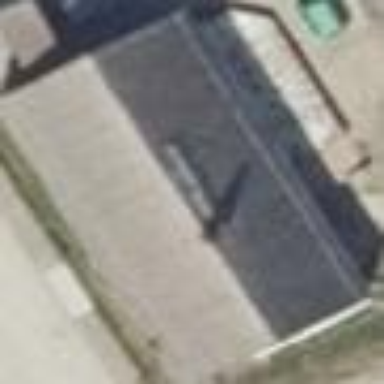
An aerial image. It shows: Building with gabled roof.